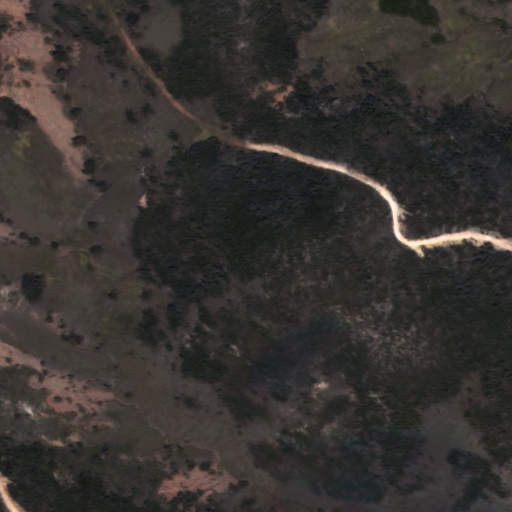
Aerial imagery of mountain in Hawaii named Puʻumoe containing only unknown